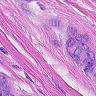
Metastatic tissue present: yes